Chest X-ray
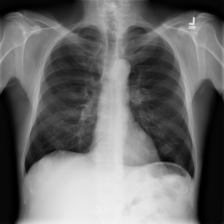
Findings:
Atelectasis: negative
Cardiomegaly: negative
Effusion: negative
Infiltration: negative
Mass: positive
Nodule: negative
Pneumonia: negative
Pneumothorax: negative
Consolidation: negative
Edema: negative
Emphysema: positive
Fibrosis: negative
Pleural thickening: negative
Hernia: negative